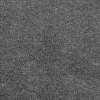
Atmospheric dust classification: dusty